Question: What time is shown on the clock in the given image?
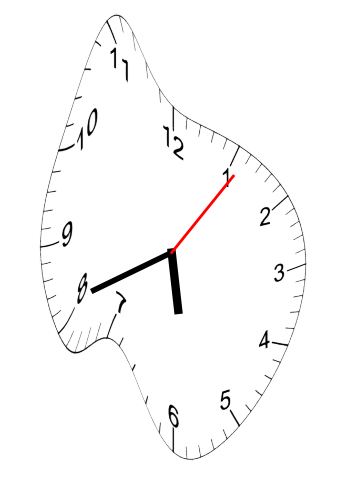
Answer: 05:41:06